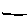
Label: line